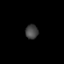
Tissue: prostate
Cell type: B cells
Senescence score: 0.7354
Nuclear area (px): 178
Mean DAPI intensity: 67.725